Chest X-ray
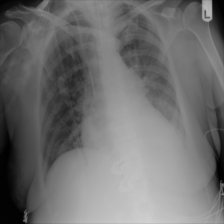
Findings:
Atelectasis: positive
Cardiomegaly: negative
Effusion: positive
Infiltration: negative
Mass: negative
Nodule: negative
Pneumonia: negative
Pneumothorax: positive
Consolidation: positive
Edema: negative
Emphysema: negative
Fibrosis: negative
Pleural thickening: negative
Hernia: negative